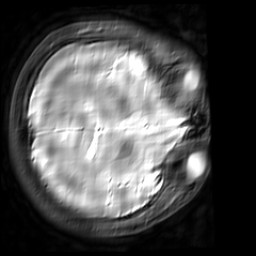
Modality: T2w
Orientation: axial
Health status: healthy
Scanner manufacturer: philips
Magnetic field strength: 3 T
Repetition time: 2.5 s
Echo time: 0.184 s